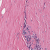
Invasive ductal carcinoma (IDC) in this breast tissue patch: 0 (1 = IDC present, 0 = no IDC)